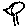
Label: tree